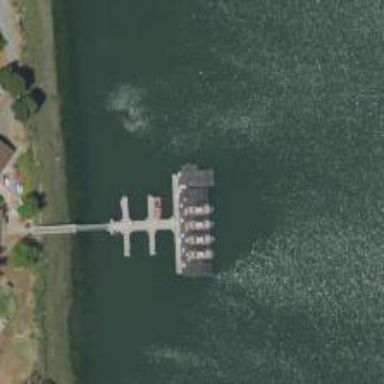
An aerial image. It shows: Man-made pier.